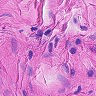
Metastatic tissue present: no